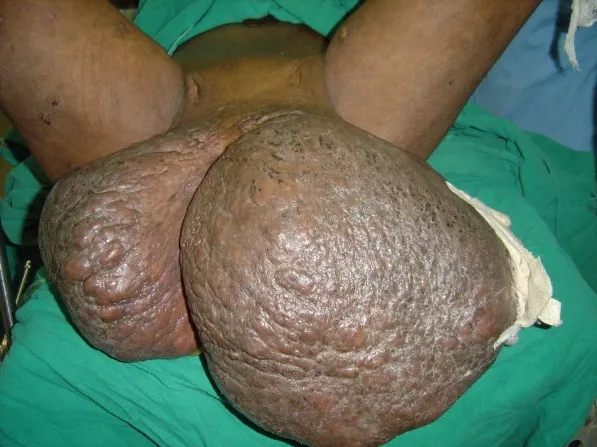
Vulval elephantiasis involving both labia majora (35 x 25 cm on the right side and 45 x 30 cm on the left side) with well-healed scars of previously discharging inguinal sinuses. The lower limbs are normal (Case report 1).
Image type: medical_photograph (other_medical_photograph)